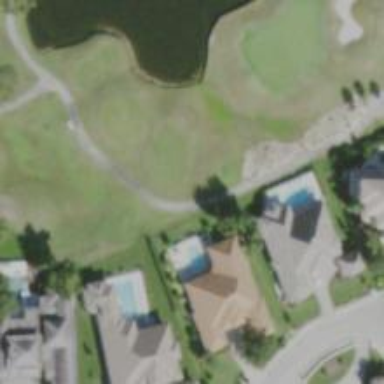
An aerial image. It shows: Grass area designated as golf tee.